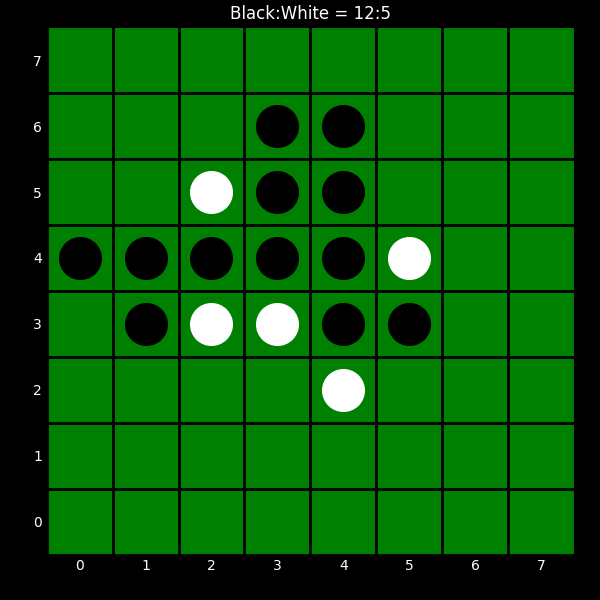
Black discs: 12
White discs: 5